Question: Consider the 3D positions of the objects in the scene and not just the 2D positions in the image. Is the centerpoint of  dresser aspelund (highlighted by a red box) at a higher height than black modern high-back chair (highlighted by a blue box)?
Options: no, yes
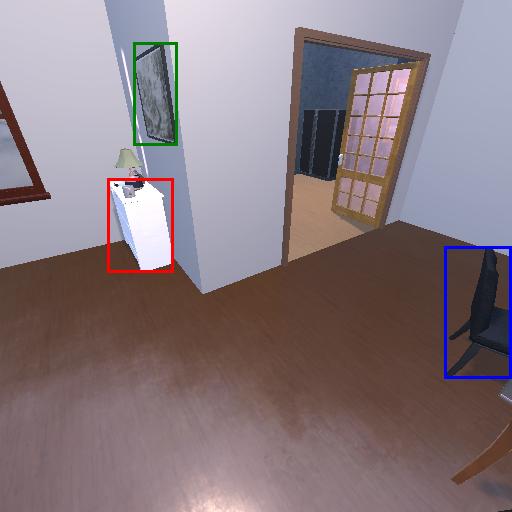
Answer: no